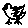
Label: bird